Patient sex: F
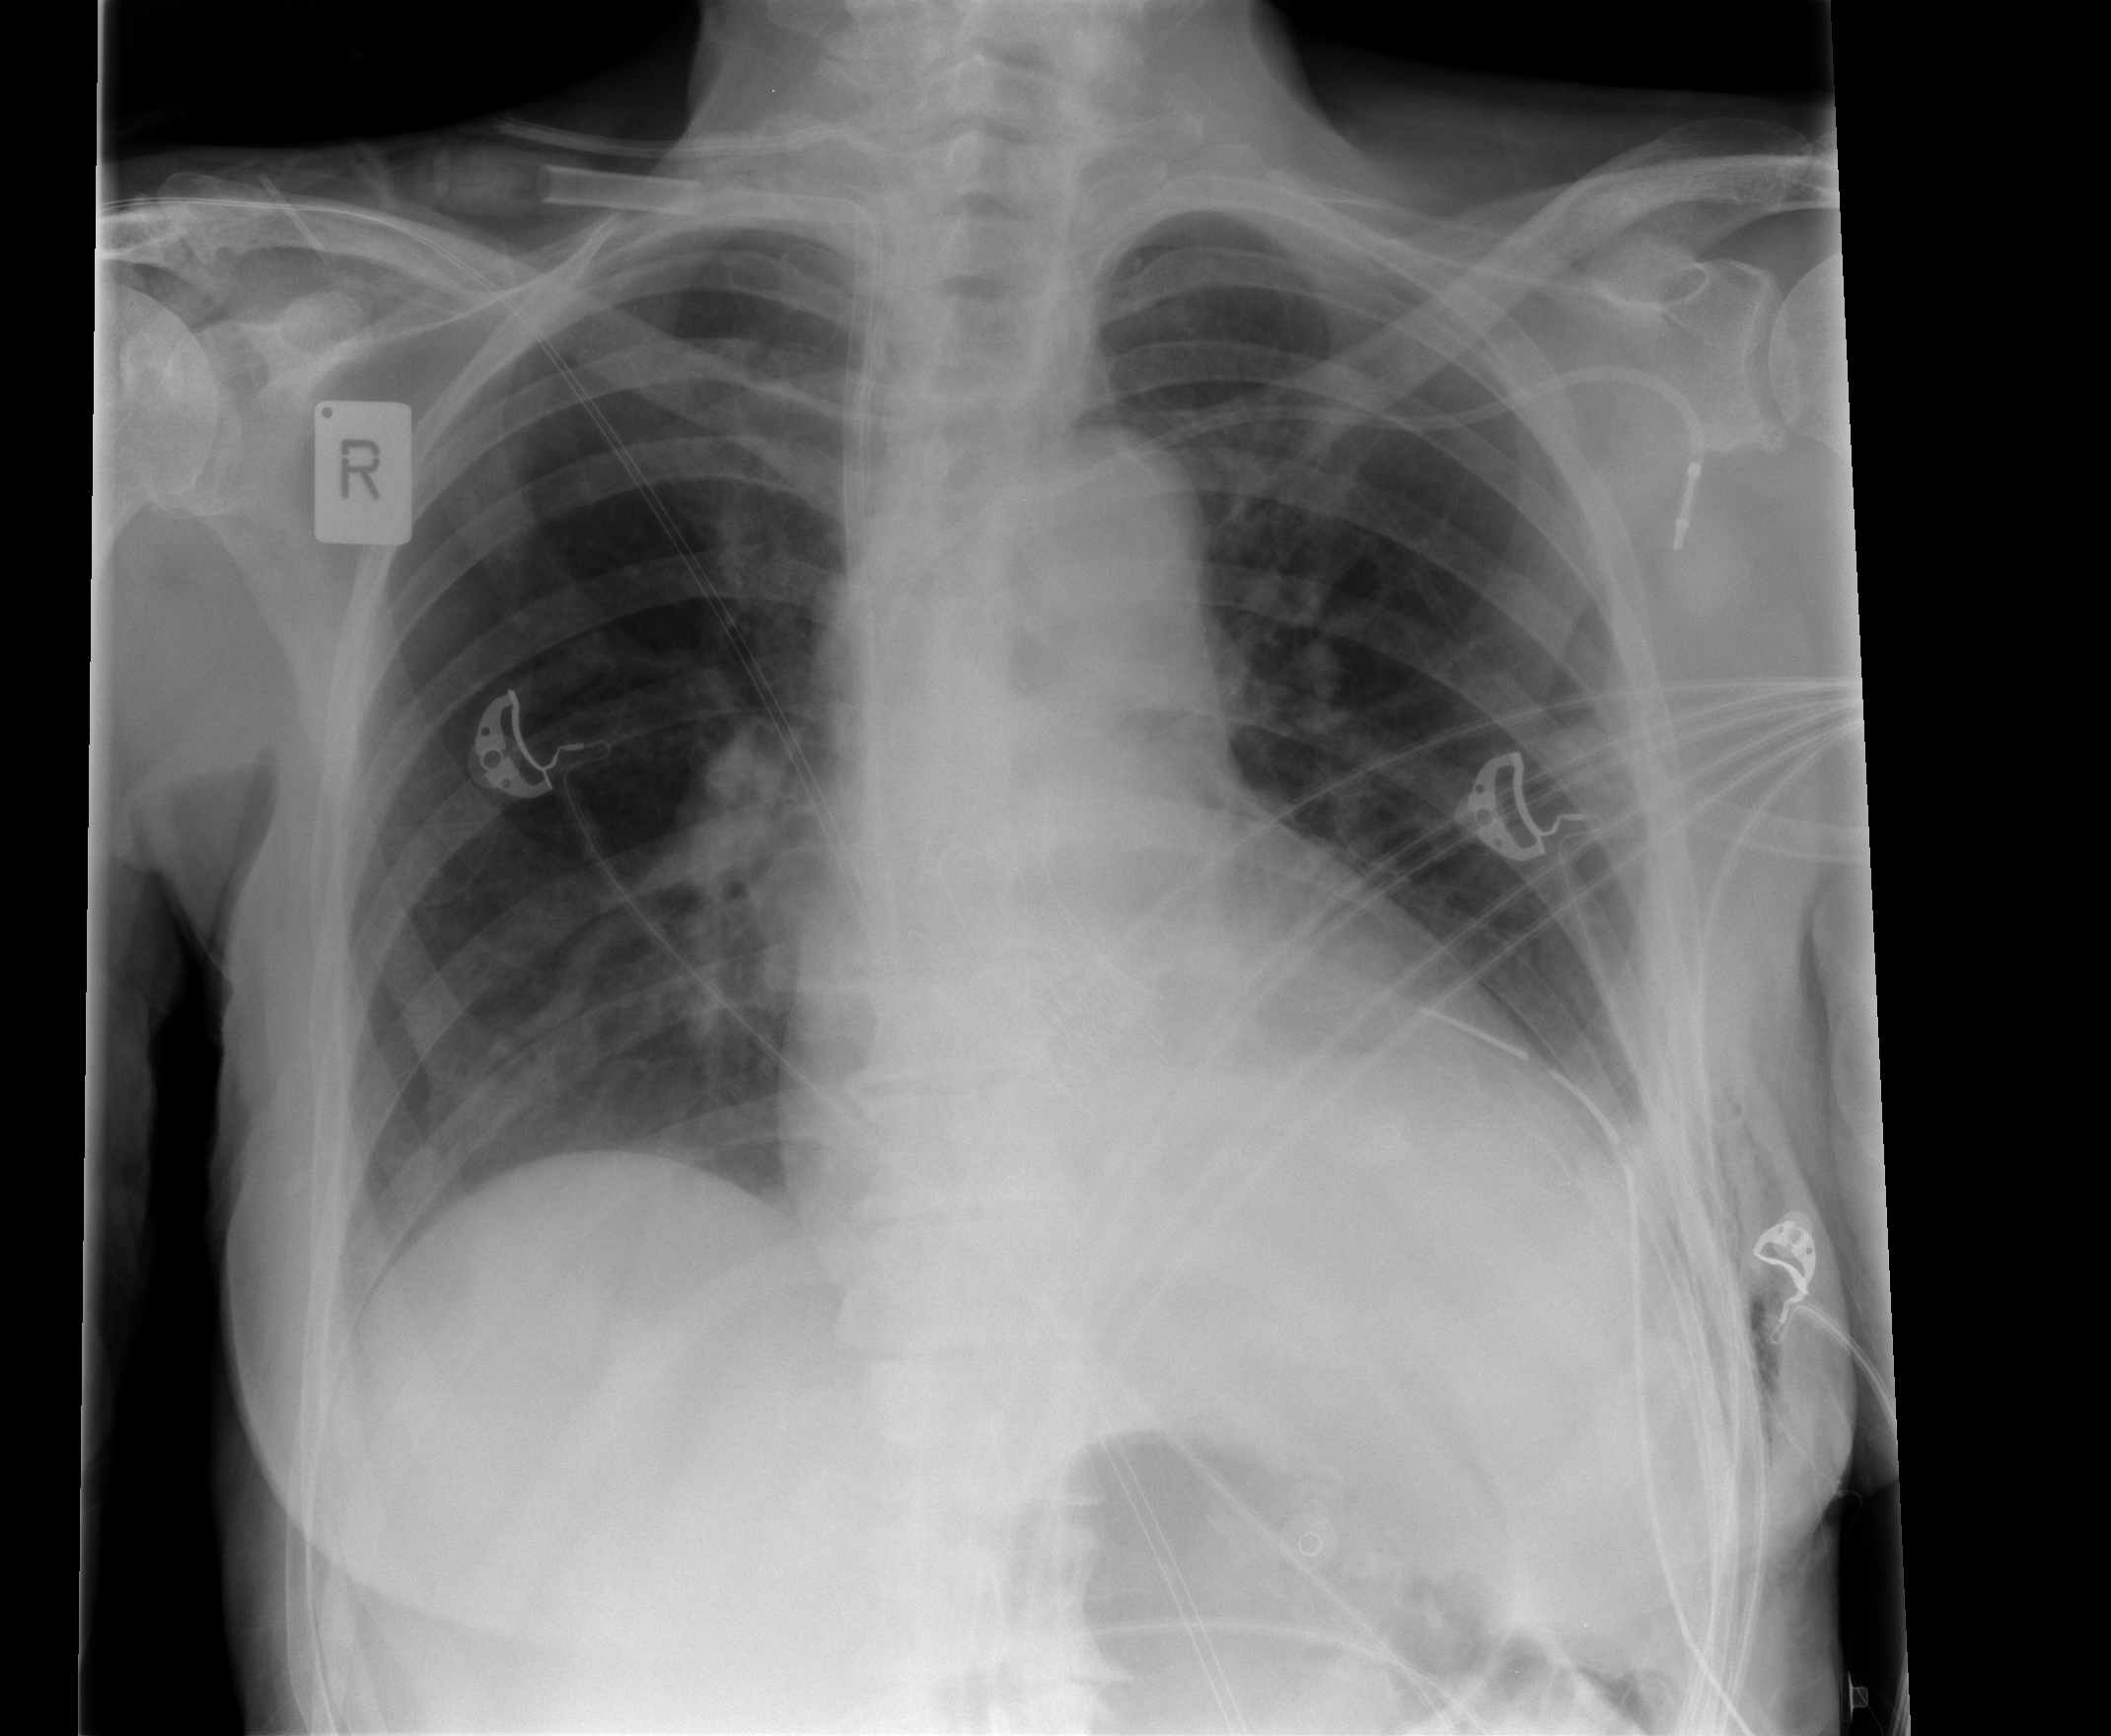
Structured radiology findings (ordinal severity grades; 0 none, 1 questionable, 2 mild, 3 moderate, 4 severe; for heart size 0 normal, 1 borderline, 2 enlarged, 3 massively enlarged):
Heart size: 1
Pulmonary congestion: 0
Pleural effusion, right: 0
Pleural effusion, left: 1
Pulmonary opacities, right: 0
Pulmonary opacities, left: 0
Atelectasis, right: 0
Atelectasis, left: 0